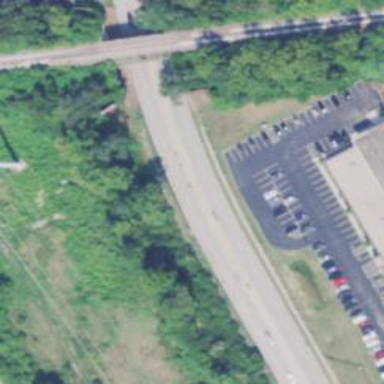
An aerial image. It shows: Asphalt road designated as trunk highway.